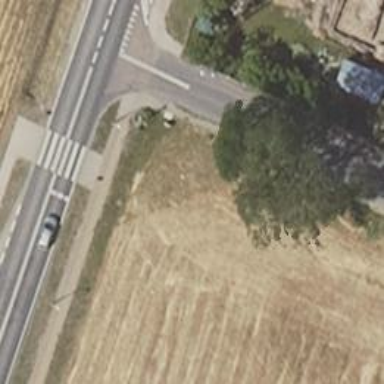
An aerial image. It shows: Wayside cross with historic significance.